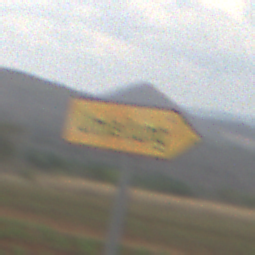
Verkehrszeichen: UmleitungswegweiserRechtsweisend
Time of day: Midday
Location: Outdoor (Nature)
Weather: PartlyCloudy
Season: NotSpecified
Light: Natural